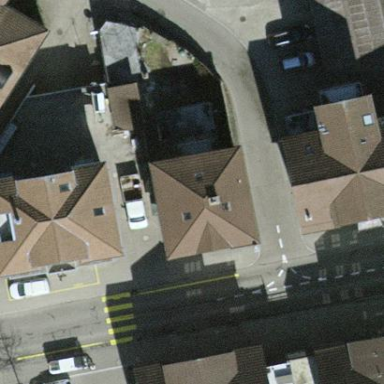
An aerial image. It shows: Hipped-roof building with apartments.